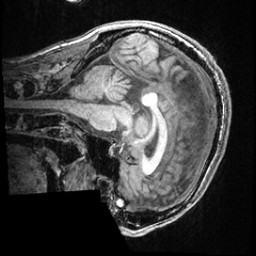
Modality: T1w
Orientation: sagittal
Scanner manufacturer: ge
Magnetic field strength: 3 T
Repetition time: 0.008572 s
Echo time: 0.003384 s